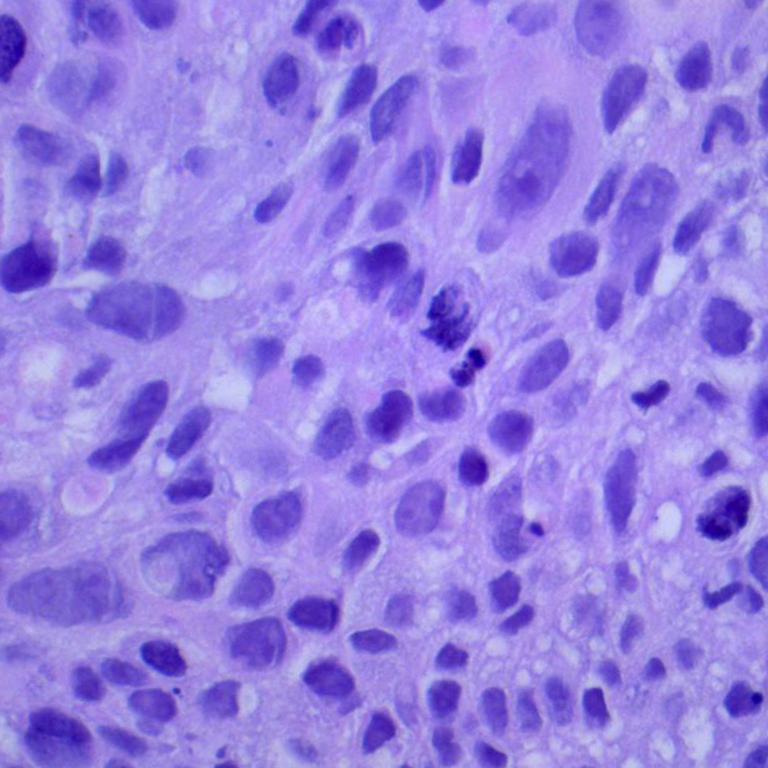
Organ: lung
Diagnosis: squamous carcinomas